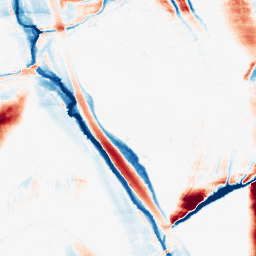
Category: morphological
Decomposition family: morphological_ellipse
Decomposition parameters: operation: average
width: 10
height: 50
Upsampling method: quadratic
Upsampling parameters: scale: 2
Upsampling scale: 2